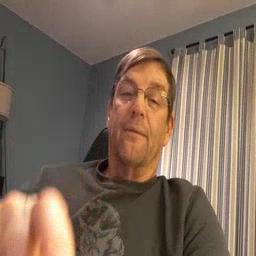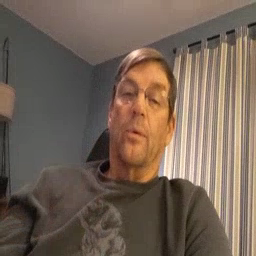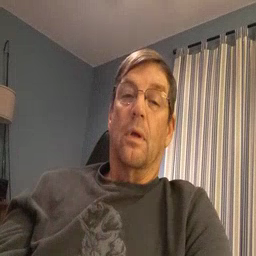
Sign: haveto